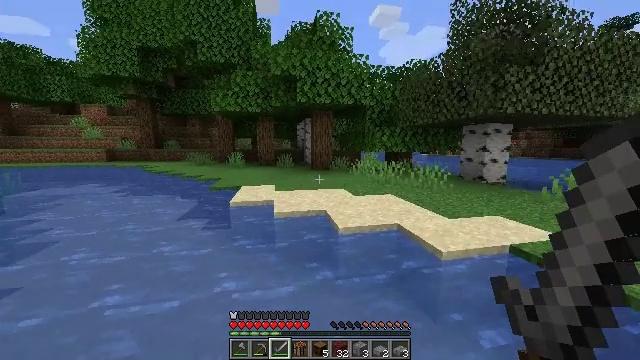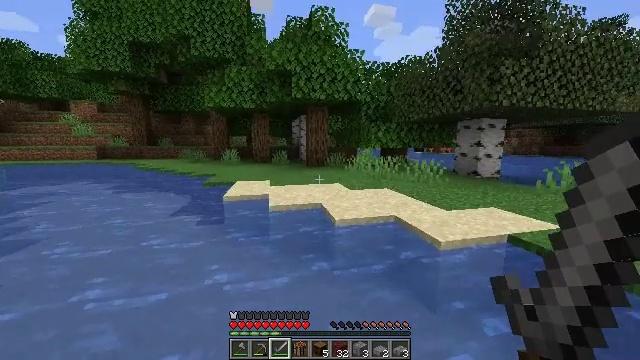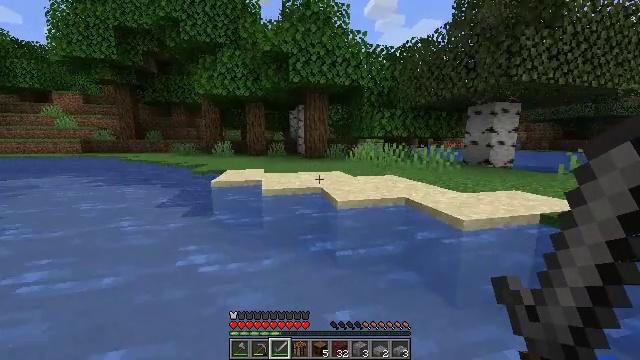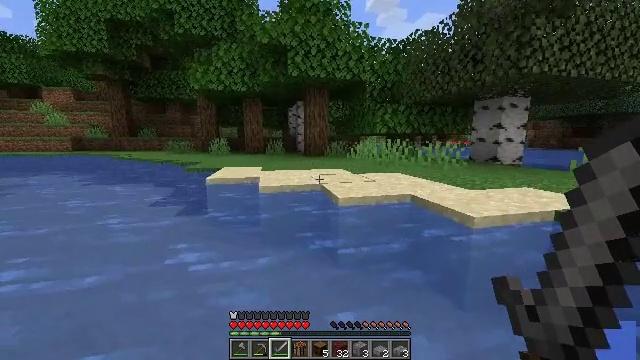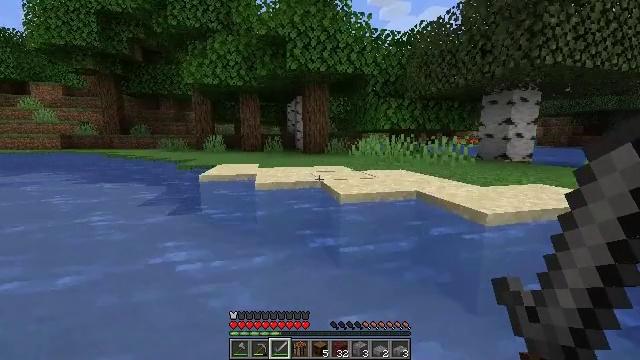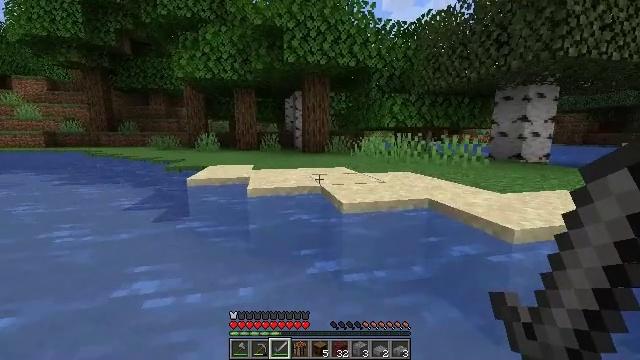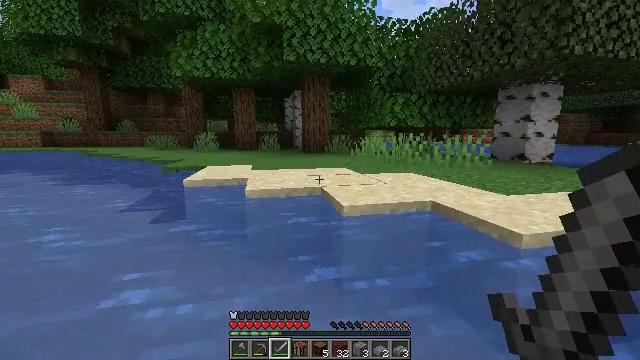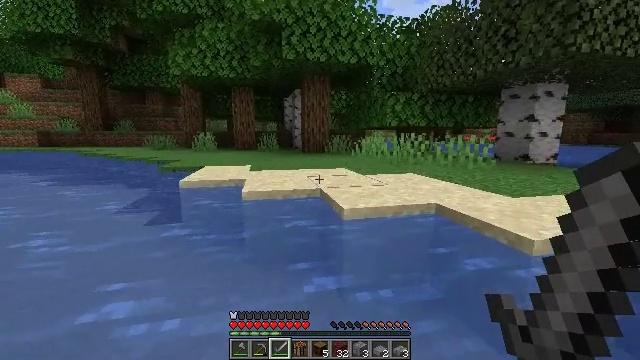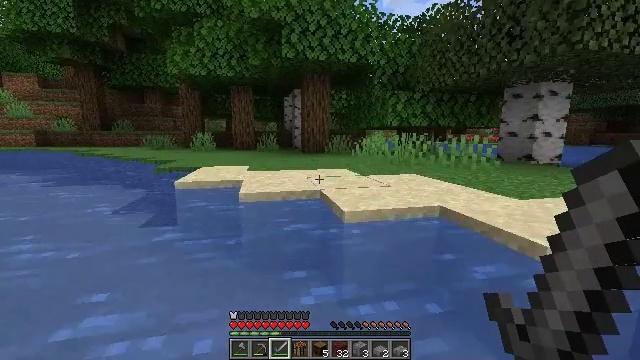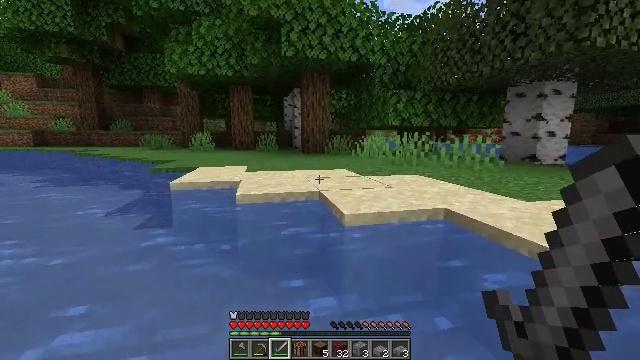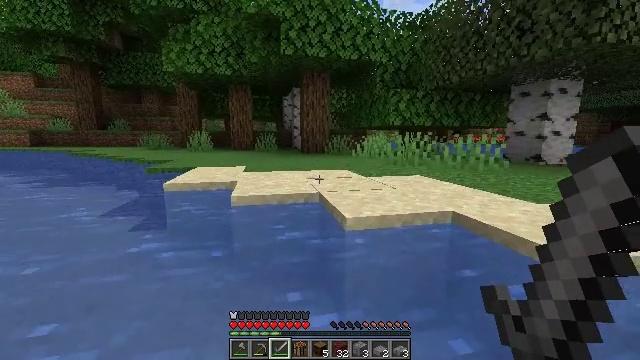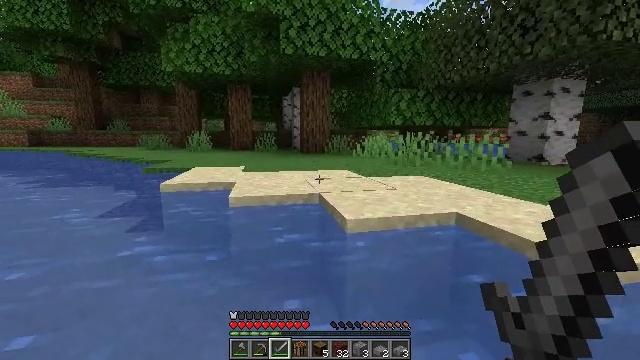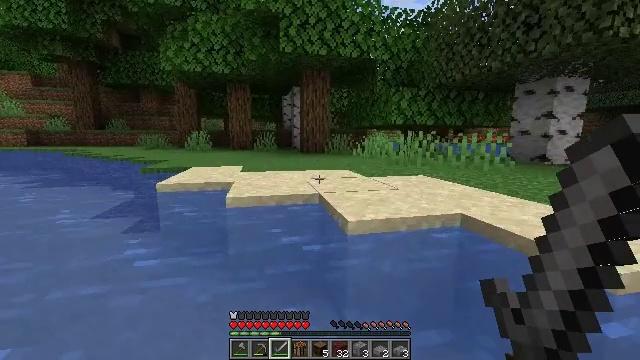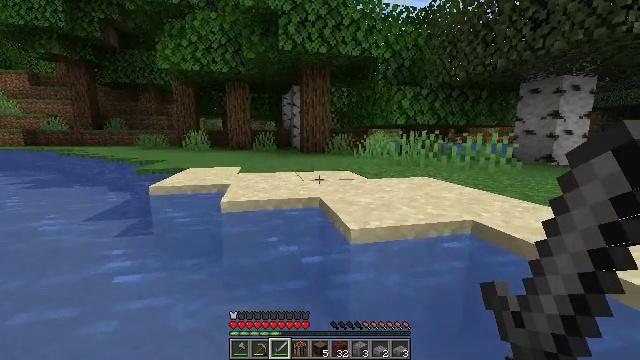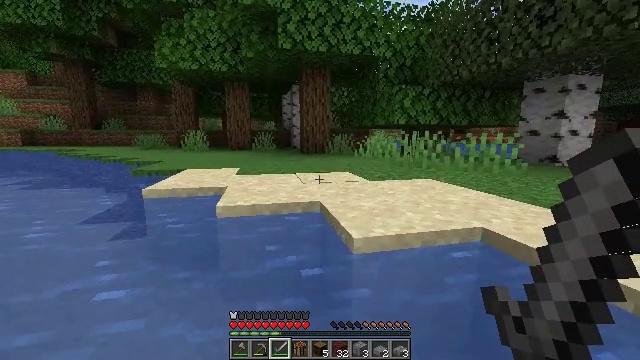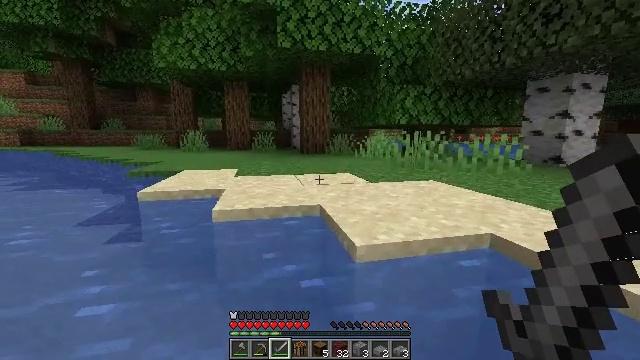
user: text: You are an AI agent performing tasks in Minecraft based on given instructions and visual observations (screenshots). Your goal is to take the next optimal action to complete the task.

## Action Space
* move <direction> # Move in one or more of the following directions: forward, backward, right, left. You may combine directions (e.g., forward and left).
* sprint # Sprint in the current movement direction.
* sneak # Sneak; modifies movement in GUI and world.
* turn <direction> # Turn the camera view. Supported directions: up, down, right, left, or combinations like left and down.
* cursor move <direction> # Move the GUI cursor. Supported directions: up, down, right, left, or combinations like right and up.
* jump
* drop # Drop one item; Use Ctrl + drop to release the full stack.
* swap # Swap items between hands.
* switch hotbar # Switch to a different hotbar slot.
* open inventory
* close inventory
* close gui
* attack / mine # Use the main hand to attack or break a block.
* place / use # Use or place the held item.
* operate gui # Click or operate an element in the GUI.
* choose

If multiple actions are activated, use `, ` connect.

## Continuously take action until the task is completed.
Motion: motion action
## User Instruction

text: Gather oak leaves by attacking.
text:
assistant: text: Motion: move forward, sprint, turn right
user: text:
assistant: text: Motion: move forward, sprint
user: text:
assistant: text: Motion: move forward, sprint
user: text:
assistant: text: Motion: move forward, sprint
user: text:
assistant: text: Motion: move forward, sprint
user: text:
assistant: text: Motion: move forward, sprint
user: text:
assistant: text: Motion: move forward, sprint
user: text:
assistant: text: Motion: move forward, sprint
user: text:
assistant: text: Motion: move forward, sprint
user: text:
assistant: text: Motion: move forward, sprint
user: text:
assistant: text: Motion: move forward, sprint
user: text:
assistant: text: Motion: move forward, sprint
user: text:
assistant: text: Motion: move forward, sprint
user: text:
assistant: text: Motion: move forward, sprint
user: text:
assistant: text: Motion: move forward, sprint
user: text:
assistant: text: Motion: move forward, sprint
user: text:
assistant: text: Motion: move forward, sprint
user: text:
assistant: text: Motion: move forward, sprint
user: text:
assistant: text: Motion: move forward, sprint
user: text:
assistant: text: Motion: move forward, sprint
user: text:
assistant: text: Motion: move forward, sprint
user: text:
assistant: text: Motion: move forward, sprint
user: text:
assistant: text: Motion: move forward, sprint
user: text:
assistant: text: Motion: move forward, sprint
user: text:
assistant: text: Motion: move forward, sprint, jump
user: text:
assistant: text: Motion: move forward, sprint, jump
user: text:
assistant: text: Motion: move forward, sprint, jump
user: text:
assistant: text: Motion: move forward, sprint, jump
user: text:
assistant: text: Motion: move forward, sprint
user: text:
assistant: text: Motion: move forward, sprint, jump